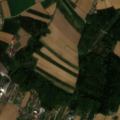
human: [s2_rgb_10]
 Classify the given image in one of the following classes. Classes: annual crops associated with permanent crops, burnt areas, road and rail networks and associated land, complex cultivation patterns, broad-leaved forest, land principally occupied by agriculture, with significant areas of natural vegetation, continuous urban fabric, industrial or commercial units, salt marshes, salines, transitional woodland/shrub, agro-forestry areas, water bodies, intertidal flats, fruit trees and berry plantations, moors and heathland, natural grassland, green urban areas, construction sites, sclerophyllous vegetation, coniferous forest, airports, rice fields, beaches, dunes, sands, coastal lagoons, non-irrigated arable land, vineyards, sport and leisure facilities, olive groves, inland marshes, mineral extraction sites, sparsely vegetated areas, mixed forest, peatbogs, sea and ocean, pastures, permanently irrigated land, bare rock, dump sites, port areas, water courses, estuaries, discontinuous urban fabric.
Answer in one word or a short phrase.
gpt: discontinuous urban fabric, non-irrigated arable land, complex cultivation patterns, mixed forest